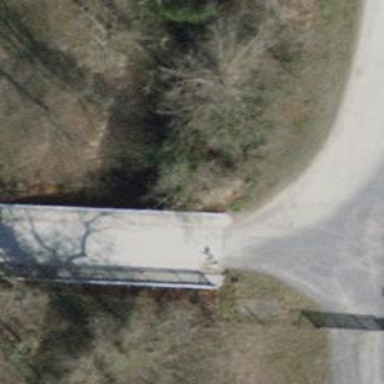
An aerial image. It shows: Concrete bridge over grade1 track.